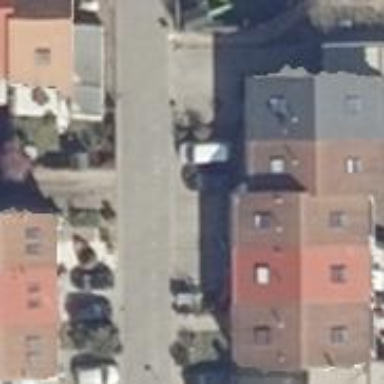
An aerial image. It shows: Living street.